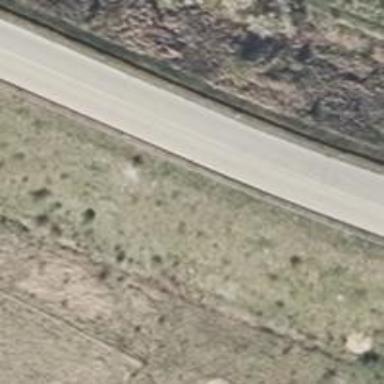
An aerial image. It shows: Tertiary road with asphalt surface and embankment.